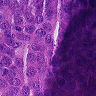
Metastatic tissue present: yes